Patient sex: F
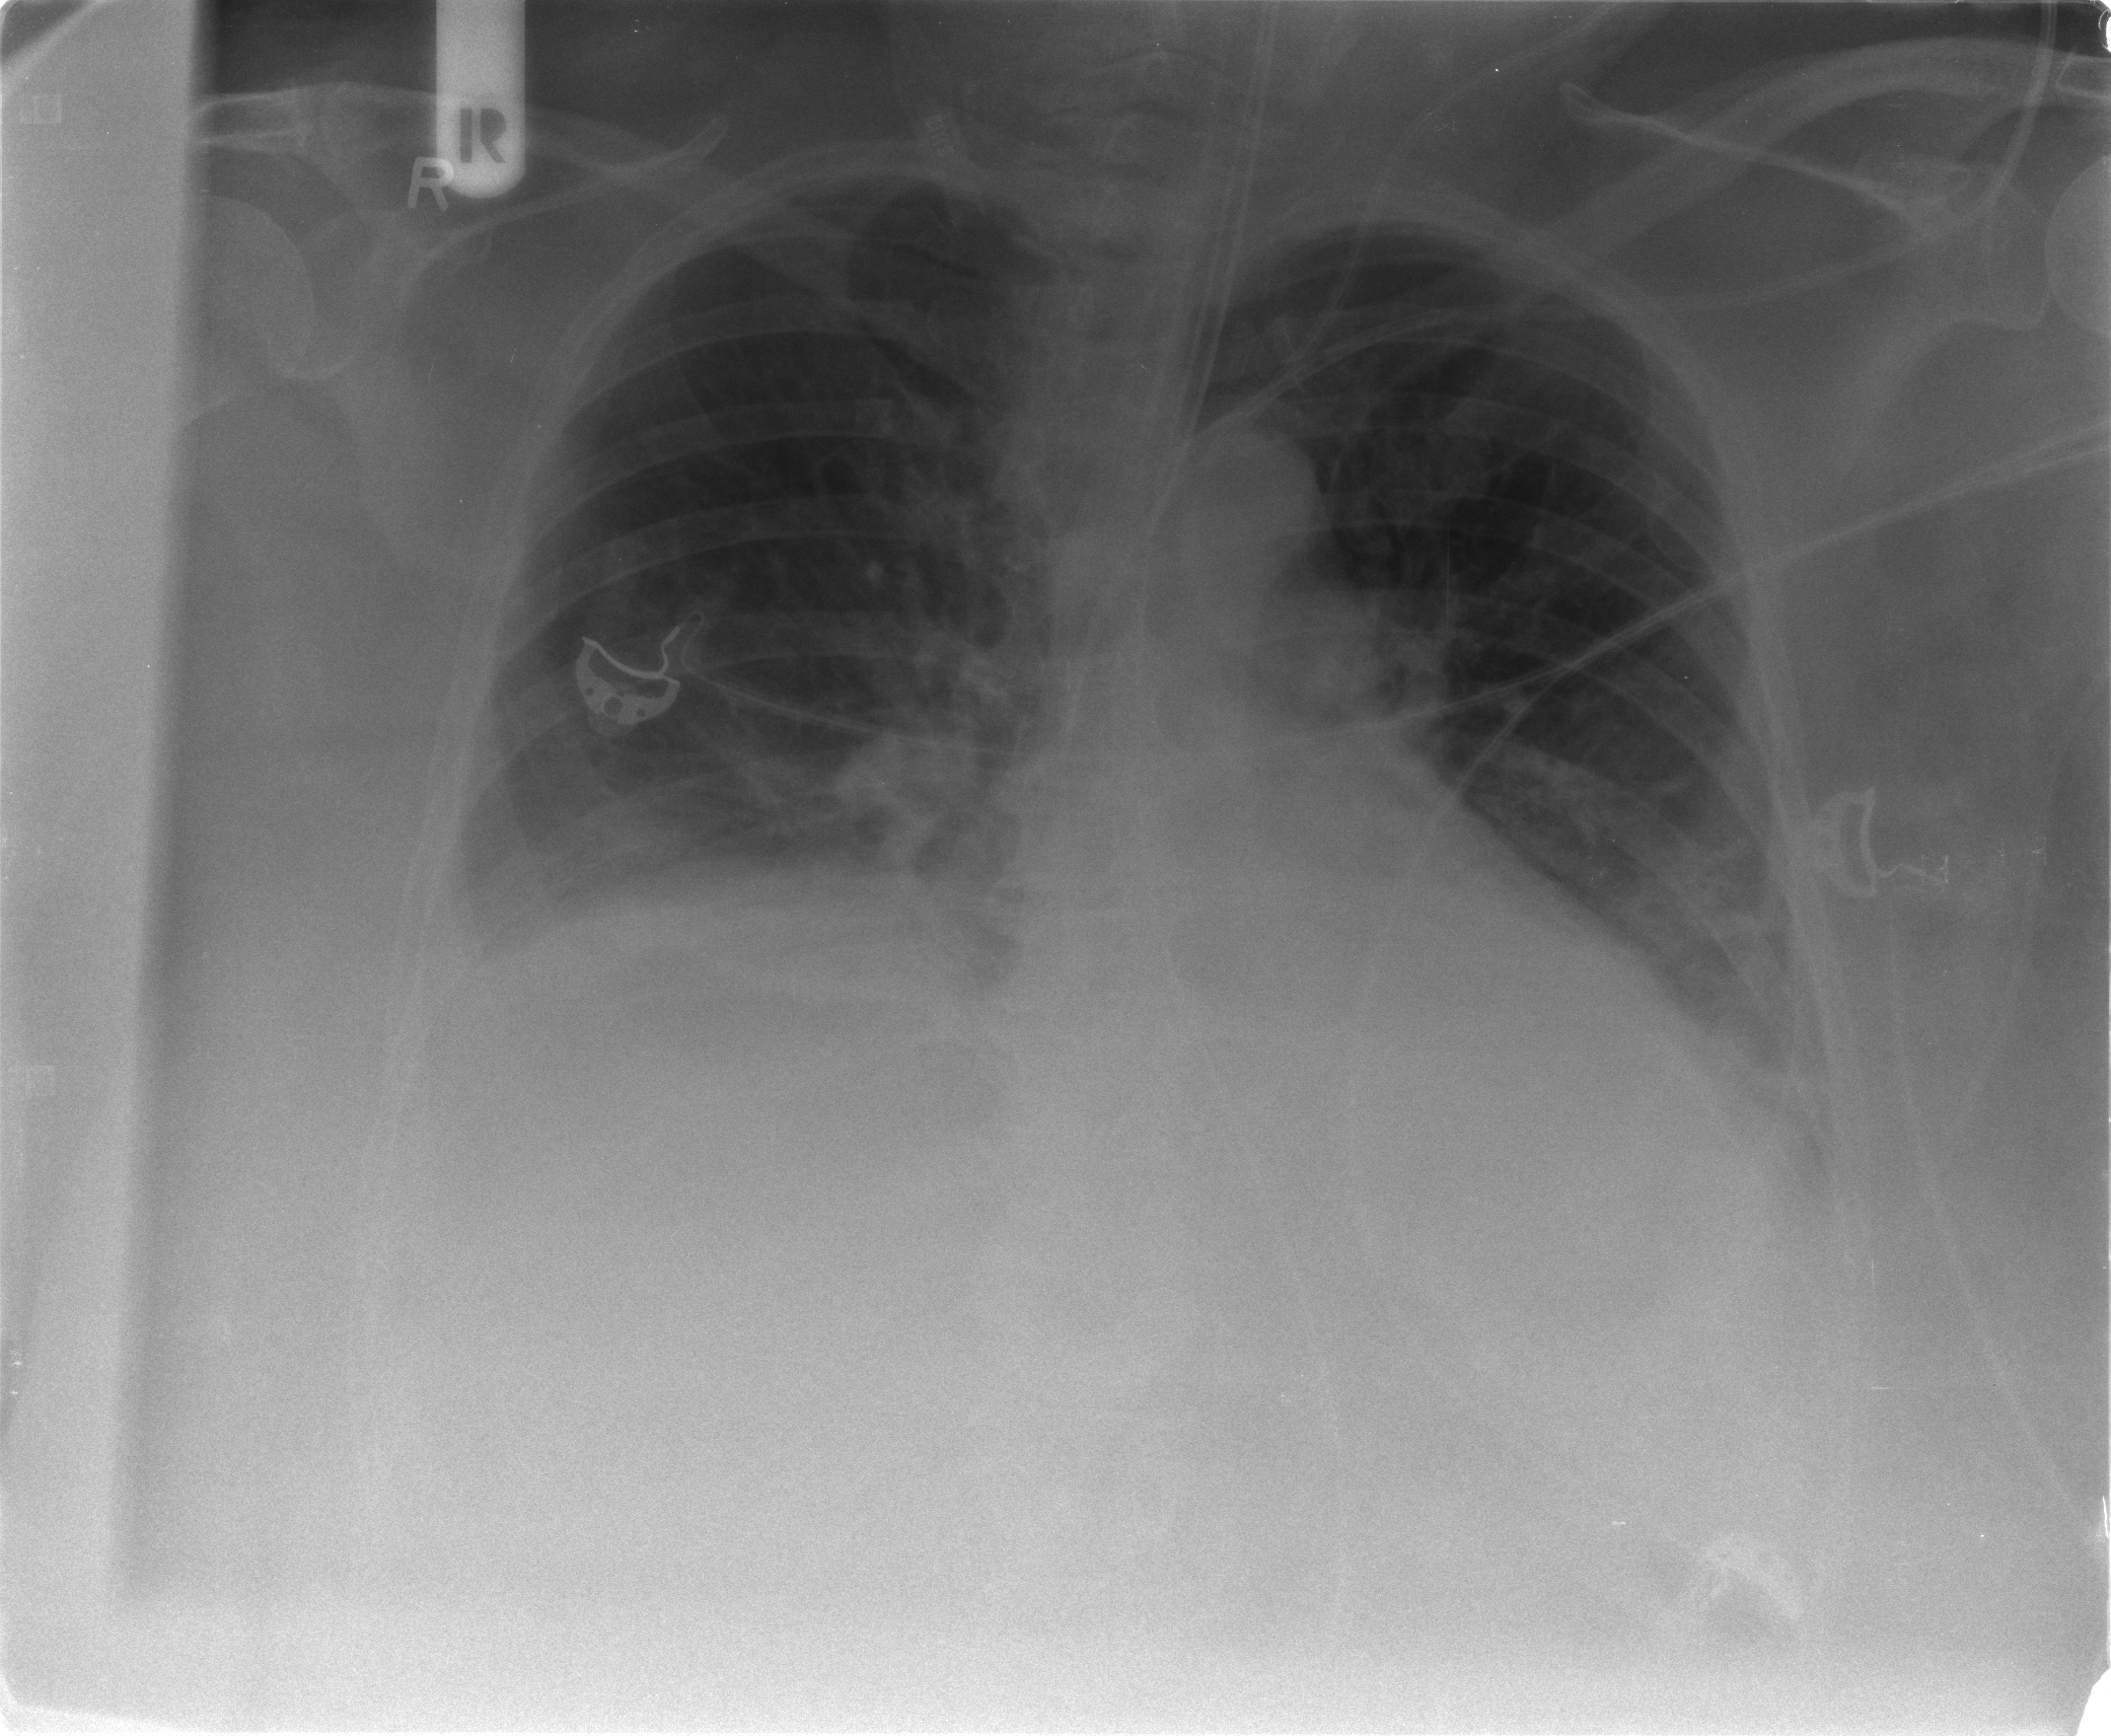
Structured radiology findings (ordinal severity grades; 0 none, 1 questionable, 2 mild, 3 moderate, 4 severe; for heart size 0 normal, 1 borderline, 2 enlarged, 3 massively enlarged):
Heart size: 1
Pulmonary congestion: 2
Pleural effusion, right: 0
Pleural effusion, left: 1
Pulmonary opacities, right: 1
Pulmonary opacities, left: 0
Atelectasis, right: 2
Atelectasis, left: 2